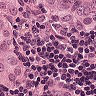
Metastatic tissue present: yes